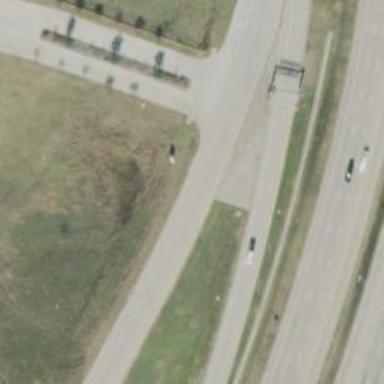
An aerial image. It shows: Secondary road with frontage road alongside.